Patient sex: M
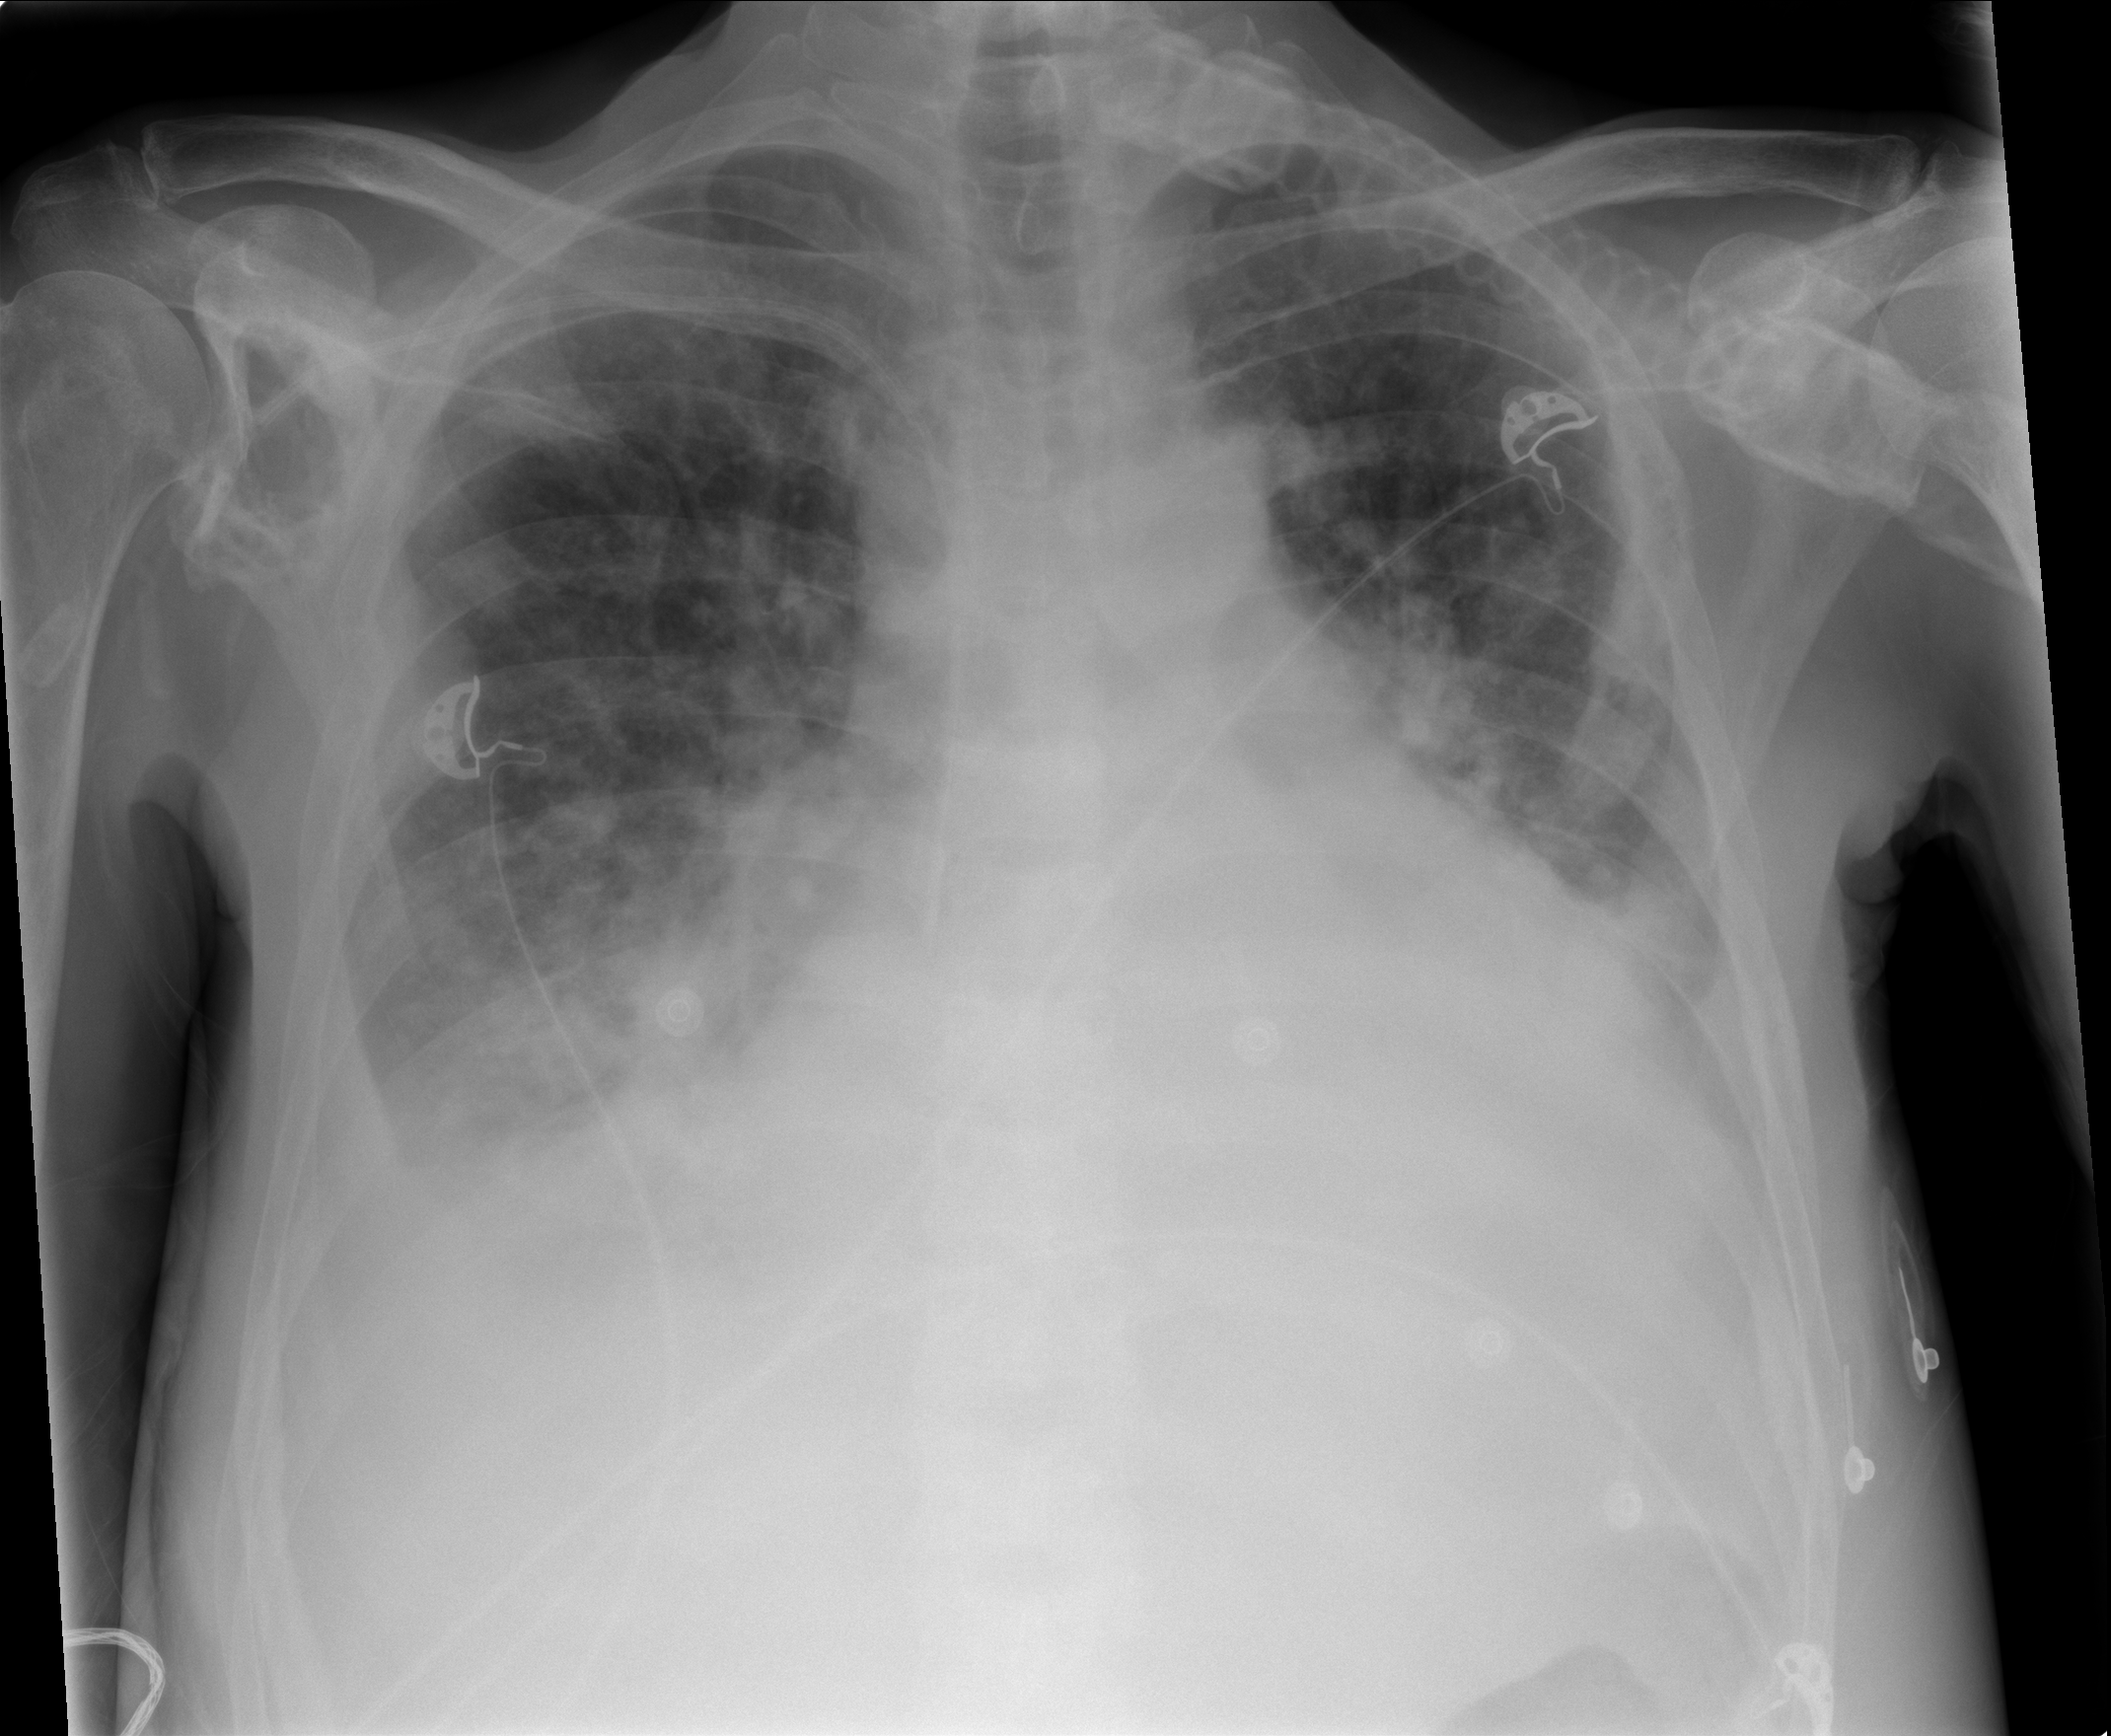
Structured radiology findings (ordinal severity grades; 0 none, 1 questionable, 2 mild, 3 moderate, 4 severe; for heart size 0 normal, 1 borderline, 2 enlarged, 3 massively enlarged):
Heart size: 2
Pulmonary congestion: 3
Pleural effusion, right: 3
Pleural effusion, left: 2
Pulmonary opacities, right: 3
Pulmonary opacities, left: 3
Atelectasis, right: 3
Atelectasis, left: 2